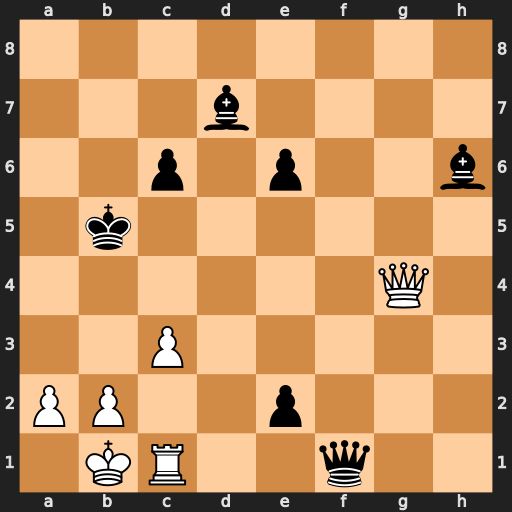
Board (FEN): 8/3b4/2p1p2b/1k6/6Q1/2P5/PP2p3/1KR2q2
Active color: w
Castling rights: -
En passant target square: -
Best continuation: Qb4+ Ka6 Qc4+ Kb7 Rxf1 exf1=R+ Qxf1